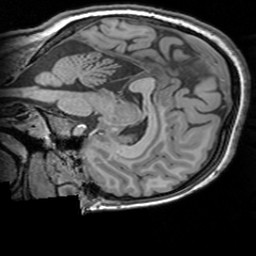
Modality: T1w
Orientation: sagittal
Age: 18
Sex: female
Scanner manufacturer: siemens
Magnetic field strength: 3 T
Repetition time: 1.63 s
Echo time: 0.00311 s